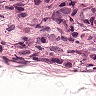
Metastatic tissue present: yes